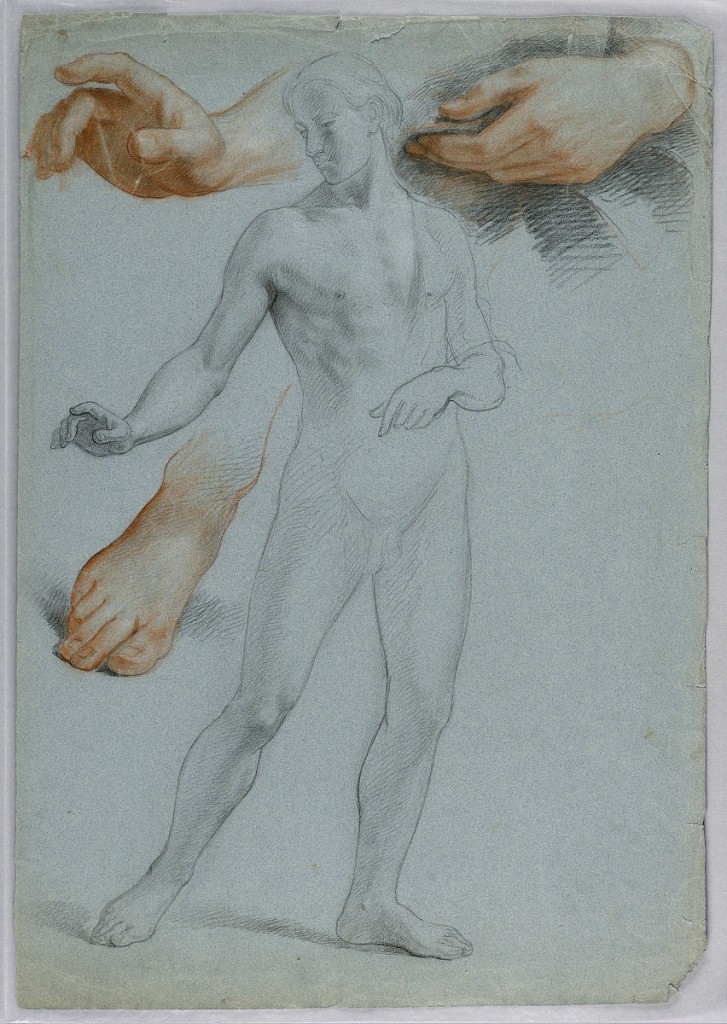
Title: Male Nude Standing, Separ
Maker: Daniel Huntington, American, 1816–1906
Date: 1858
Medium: Graphite, Black Crayon, Red Chalk Support: Blue-gray Wove Paper
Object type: Drawing
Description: Vertical rectangle. Man moving to right, looking toward the left, his right arm out, the right foot at left. Right and left hands repeated upper left and right.